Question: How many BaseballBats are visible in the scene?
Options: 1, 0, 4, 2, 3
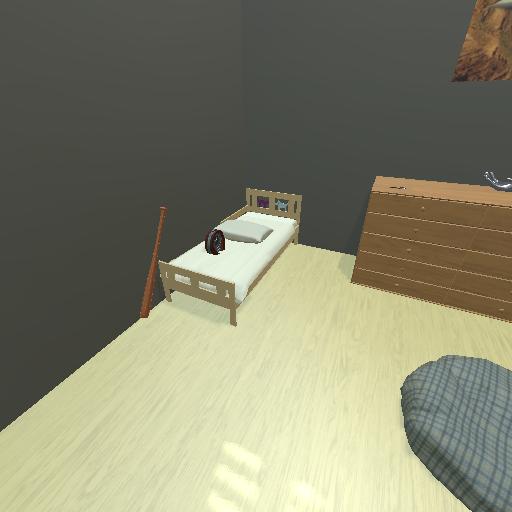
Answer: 1